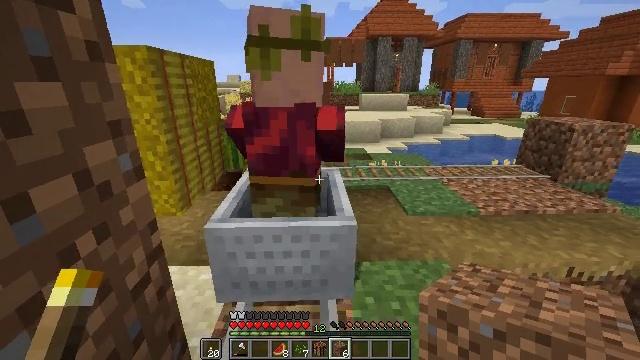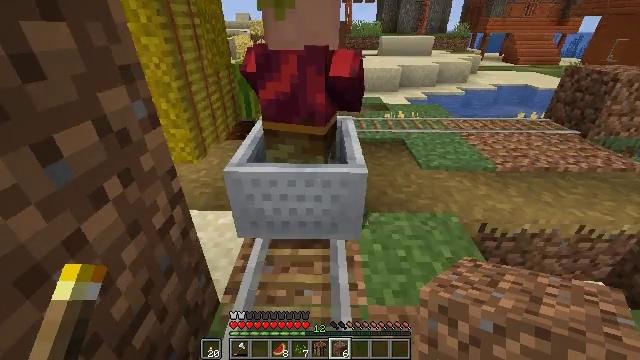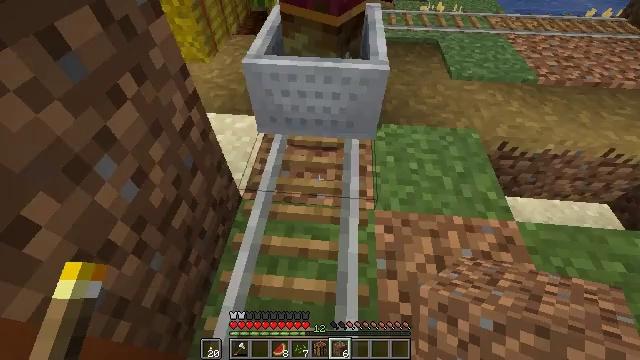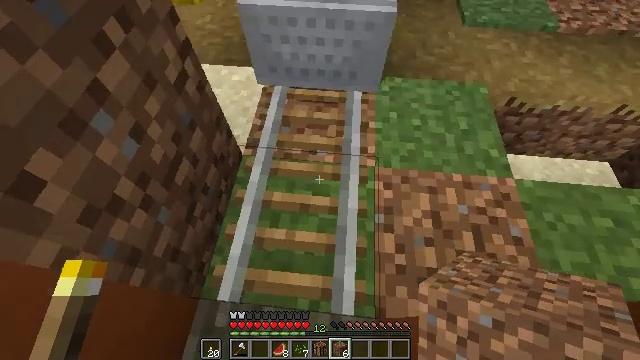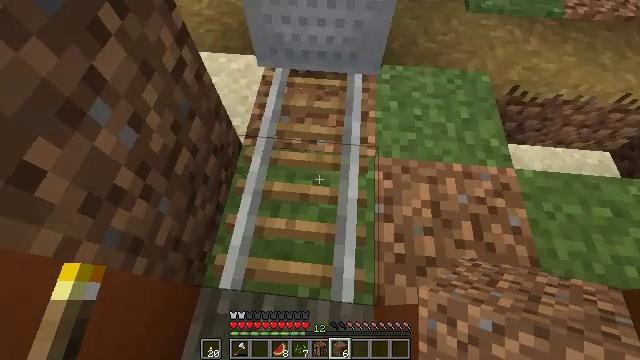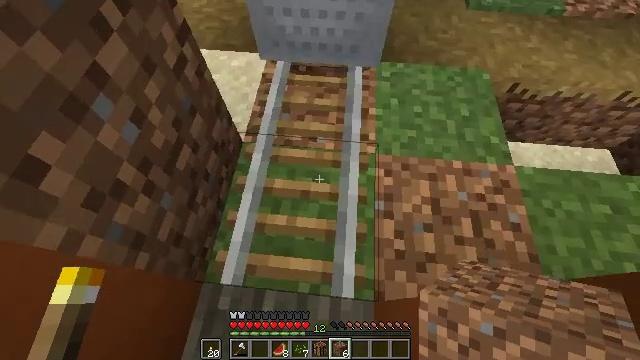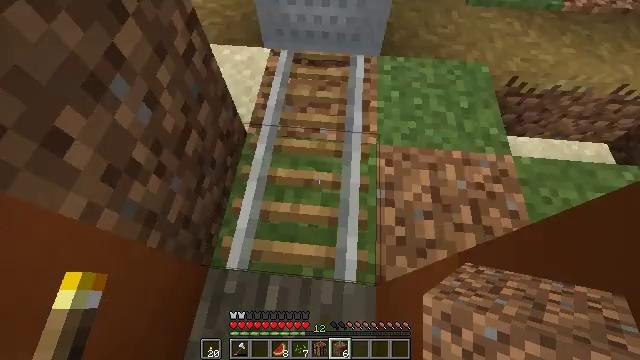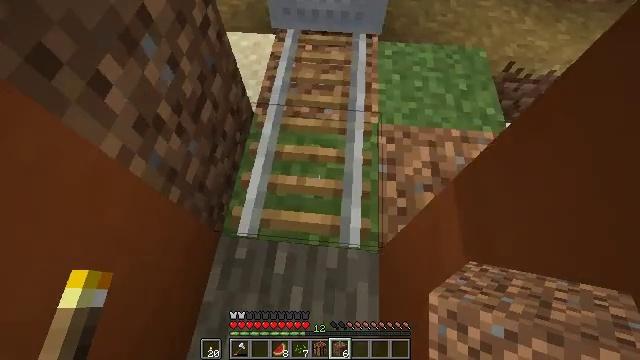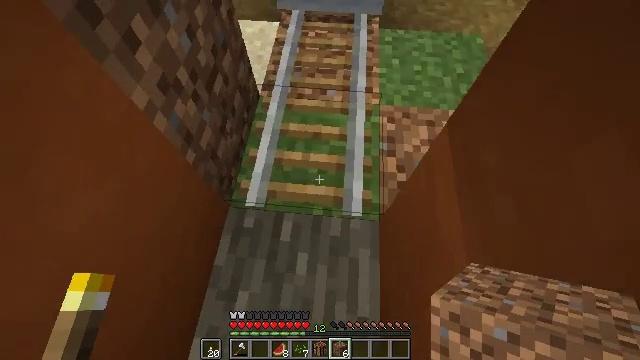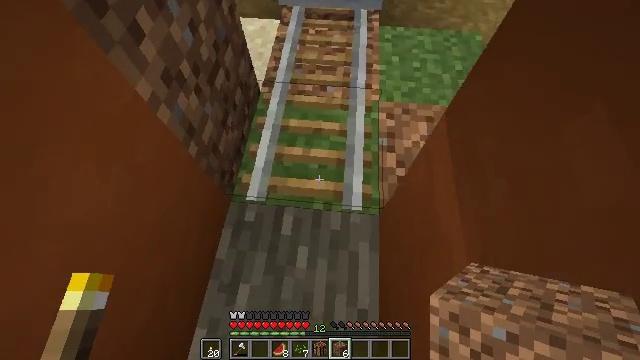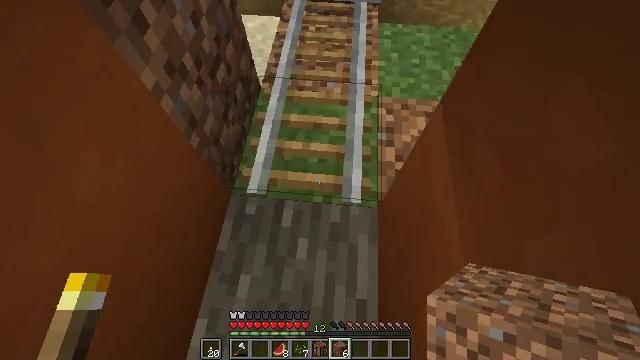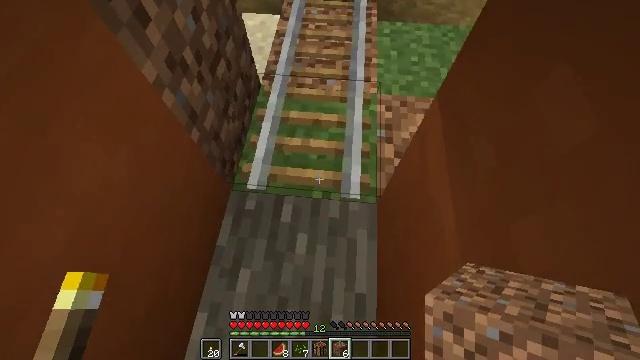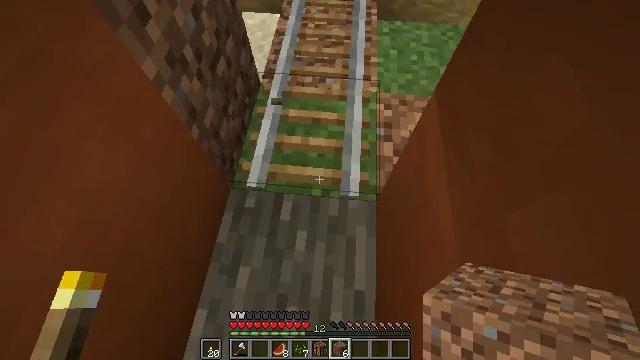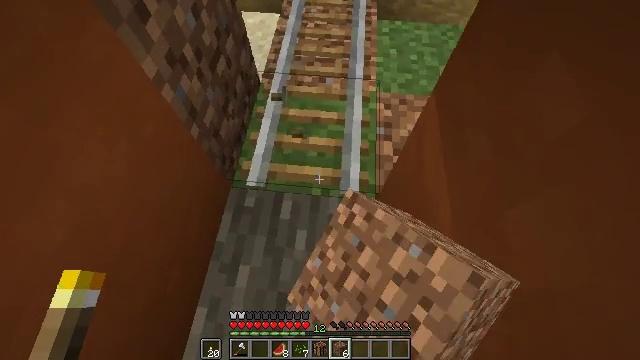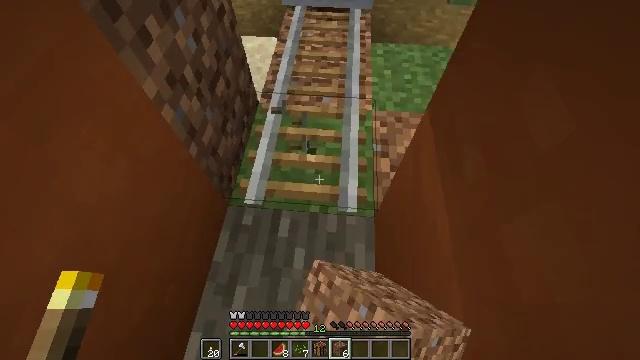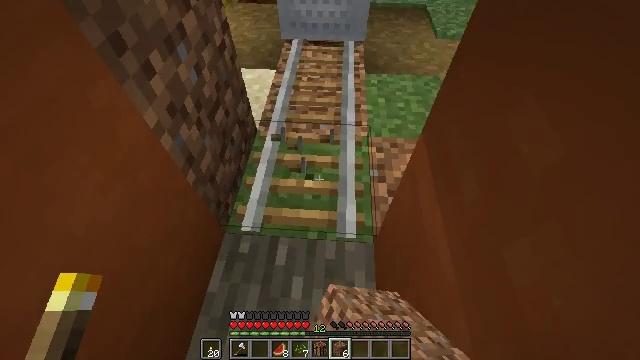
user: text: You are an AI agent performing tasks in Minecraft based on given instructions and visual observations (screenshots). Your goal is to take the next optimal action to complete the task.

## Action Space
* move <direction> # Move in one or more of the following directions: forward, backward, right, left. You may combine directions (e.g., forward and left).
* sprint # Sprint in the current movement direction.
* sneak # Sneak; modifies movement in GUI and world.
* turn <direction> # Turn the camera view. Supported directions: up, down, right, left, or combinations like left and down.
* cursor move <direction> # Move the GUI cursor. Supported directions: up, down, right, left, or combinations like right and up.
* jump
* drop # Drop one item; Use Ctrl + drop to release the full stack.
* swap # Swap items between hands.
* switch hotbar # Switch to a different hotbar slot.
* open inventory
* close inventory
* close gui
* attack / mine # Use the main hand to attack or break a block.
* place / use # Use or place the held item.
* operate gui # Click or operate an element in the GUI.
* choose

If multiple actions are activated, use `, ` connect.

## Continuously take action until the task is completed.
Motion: motion action
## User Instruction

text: Mine the rail.
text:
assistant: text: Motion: turn left and down
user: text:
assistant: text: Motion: turn left and down
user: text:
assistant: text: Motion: turn down
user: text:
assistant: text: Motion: turn down
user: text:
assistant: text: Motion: move back
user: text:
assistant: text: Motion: move back
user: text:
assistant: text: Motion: move back
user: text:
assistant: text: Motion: no_op
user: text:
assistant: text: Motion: no_op
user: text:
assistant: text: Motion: no_op
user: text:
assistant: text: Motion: no_op
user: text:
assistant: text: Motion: attack / mine
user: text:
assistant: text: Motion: attack / mine
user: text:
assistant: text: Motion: turn up, attack / mine
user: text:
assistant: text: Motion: turn up, attack / mine
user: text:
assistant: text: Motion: attack / mine
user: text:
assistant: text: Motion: attack / mine
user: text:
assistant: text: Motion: attack / mine
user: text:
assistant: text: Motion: move forward, attack / mine
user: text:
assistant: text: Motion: move forward, attack / mine
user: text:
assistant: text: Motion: turn down, attack / mine
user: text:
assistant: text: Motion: attack / mine
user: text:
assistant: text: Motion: attack / mine
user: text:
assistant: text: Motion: turn down, attack / mine
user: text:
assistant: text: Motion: turn right and down, attack / mine
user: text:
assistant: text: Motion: attack / mine
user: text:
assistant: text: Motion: attack / mine
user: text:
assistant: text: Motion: attack / mine
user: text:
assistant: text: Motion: attack / mine
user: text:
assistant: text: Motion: attack / mine